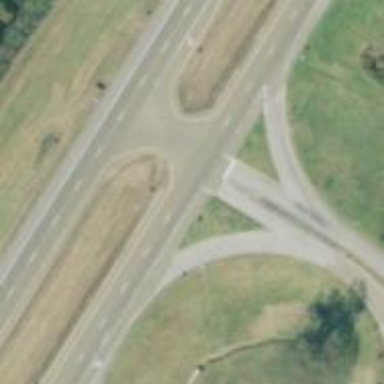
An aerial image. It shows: Asphalt dual carriageway classified as trunk highway.